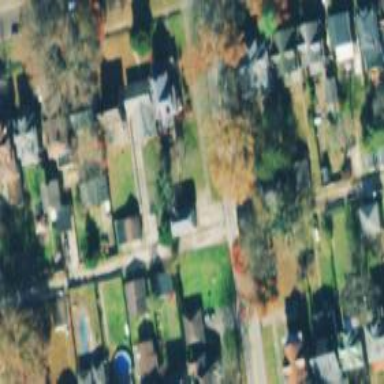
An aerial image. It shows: Alley classified as service road.